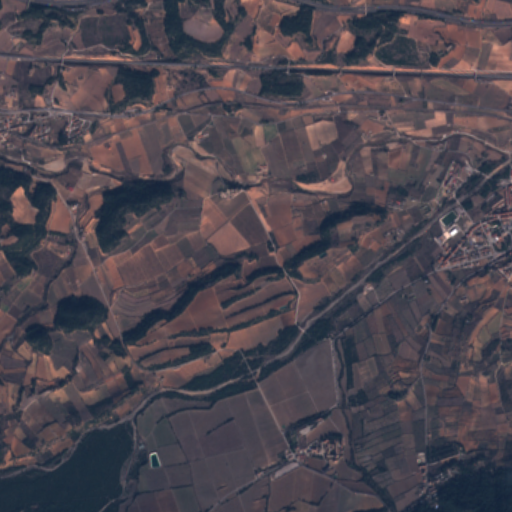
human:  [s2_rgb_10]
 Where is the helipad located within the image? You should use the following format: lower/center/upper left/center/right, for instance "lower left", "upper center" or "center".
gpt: The helipad is located in the lower center of the image.
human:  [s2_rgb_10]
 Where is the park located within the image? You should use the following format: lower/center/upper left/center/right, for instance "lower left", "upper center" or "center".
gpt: The park is located in the center right of the image.
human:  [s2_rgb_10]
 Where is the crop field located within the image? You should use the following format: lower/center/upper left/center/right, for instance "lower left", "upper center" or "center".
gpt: There is no crop field in the image.